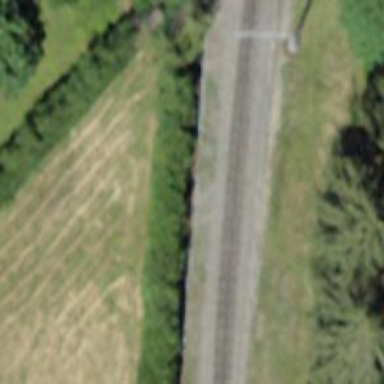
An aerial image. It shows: Narrow-gauge railway track with 1 electrified contact line.